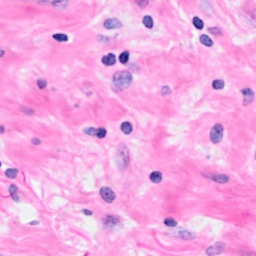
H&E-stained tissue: Breast